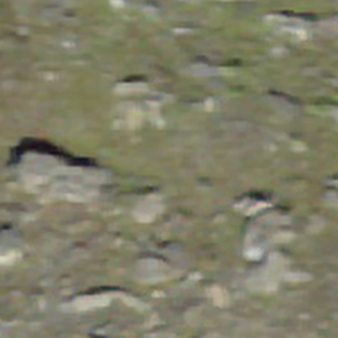
Label: bouldering_area